Question: Hi i am new to android development.
I am using fragments - but i dont entirely understand how it works.
When i launch the app it crashes.
I have googled a lot but cannon solve this :(
I have an Activity(MainActivity) that must use a fragment. MainActivity looks like:
'''
public class MainActivity extends Activity {
/** Called when the activity is first created. */
@Override
public void onCreate(Bundle savedInstanceState) {
super.onCreate(savedInstanceState);
setContentView(R.layout.main);
}
}
'''
And the main.xml contains a ListView and a Fragment:
'''
<ListView
android:id="@+id/myListView"
android:layout_width="match_parent"
android:layout_height="wrap_content" />
<fragment class="com.todolist.NewItemFragment"
android:id="@+id/titles_fragment"
android:layout_width="fill_parent"
android:layout_height="fill_parent" />
'''
My fragment extends ListFragment and looks like:
'''
public class NewItemFragment extends ListFragment {
@Override
public View onCreateView(LayoutInflater inflater, ViewGroup container, Bundle savedInstanceState) {
return inflater.inflate(R.layout.new_item_fragment, container, false);
}
}
'''
And the new_item_fragment.xml looks like:
'''
<LinearLayout xmlns:android="http://schemas.android.com/apk/res/android"
android:layout_width="match_parent"
android:layout_height="match_parent"
android:orientation="vertical" >
<ListView
android:id="@+id/myListView"
android:layout_width="match_parent"
android:layout_height="wrap_content" />
</LinearLayout>
'''
I Dont know why it crashes. I must have misunderstood something.
I hope someone out there can help - dont know what to do :)
THX
---
I have imported the library:
'''
android.support.v4.app.FragmentActivity
'''
And made the MainActivity class extend FragmentActivity
It gives me the following error:

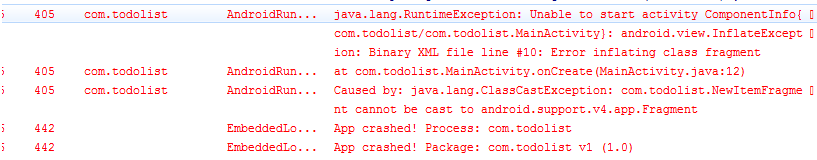
Answer: Modify the 'new_item_fragment.xml' layout file like this:
'''
<LinearLayout xmlns:android="http://schemas.android.com/apk/res/android"
android:layout_width="match_parent"
android:layout_height="match_parent"
android:orientation="vertical" >
<ListView
android:id="@android:id/list"
android:layout_width="match_parent"
android:layout_height="wrap_content" />
</LinearLayout>
'''
to solve the most obvious error. If the app still crashes then post the 'Logcat' with the exception.
Also, as you're extending the 'Activity' class make sure you only use the 'Fragment' related classes from the SDK(not the compatibility package if you have it registered in your app). This classes are available starting from 'Honeycomb'.
If you're going to use 'FragmentActivity' then make sure you use the 'Fragment' class from the compatibility package(from where the 'FragmentActivity' comes).